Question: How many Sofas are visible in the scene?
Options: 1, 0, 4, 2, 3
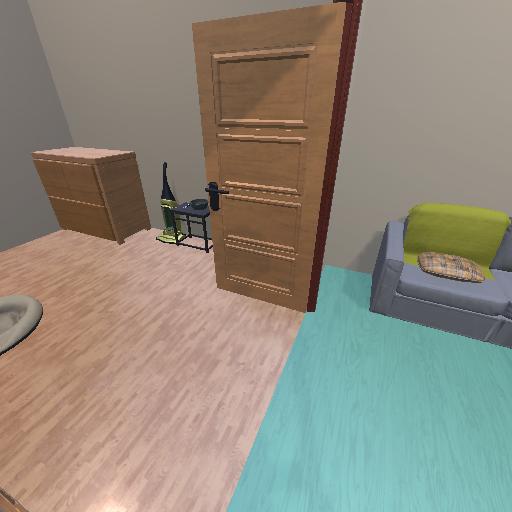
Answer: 1